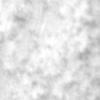
Label: no_change